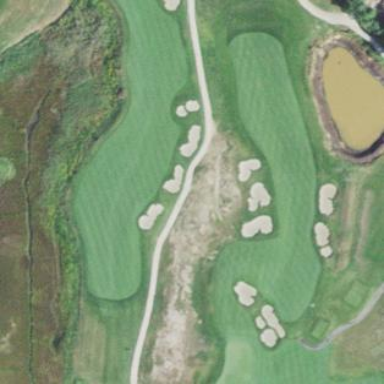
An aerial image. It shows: Golf bunker filled with natural sand.